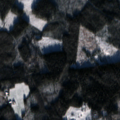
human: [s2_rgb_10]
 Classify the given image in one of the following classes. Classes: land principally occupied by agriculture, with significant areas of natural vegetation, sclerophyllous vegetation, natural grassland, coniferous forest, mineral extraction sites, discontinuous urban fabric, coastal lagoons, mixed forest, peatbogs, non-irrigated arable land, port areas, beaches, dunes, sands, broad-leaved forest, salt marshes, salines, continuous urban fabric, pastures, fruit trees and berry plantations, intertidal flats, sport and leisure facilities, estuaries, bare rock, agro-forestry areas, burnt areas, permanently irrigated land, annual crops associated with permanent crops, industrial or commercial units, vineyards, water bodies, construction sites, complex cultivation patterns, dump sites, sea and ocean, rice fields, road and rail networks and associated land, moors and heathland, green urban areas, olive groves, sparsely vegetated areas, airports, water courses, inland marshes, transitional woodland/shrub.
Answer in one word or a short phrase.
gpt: land principally occupied by agriculture, with significant areas of natural vegetation, coniferous forest, mixed forest, transitional woodland/shrub